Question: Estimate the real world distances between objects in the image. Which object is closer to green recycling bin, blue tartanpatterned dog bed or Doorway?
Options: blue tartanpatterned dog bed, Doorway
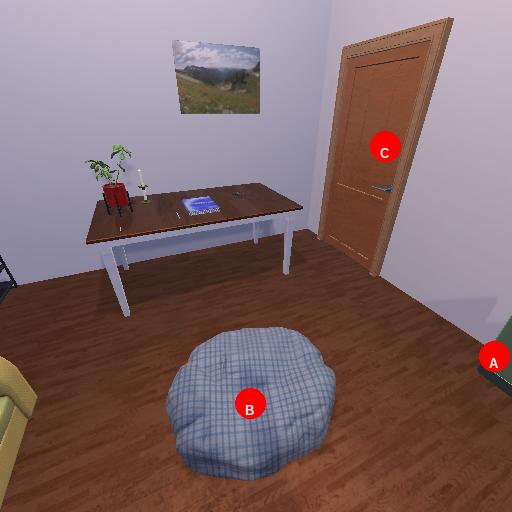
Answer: blue tartanpatterned dog bed